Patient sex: F
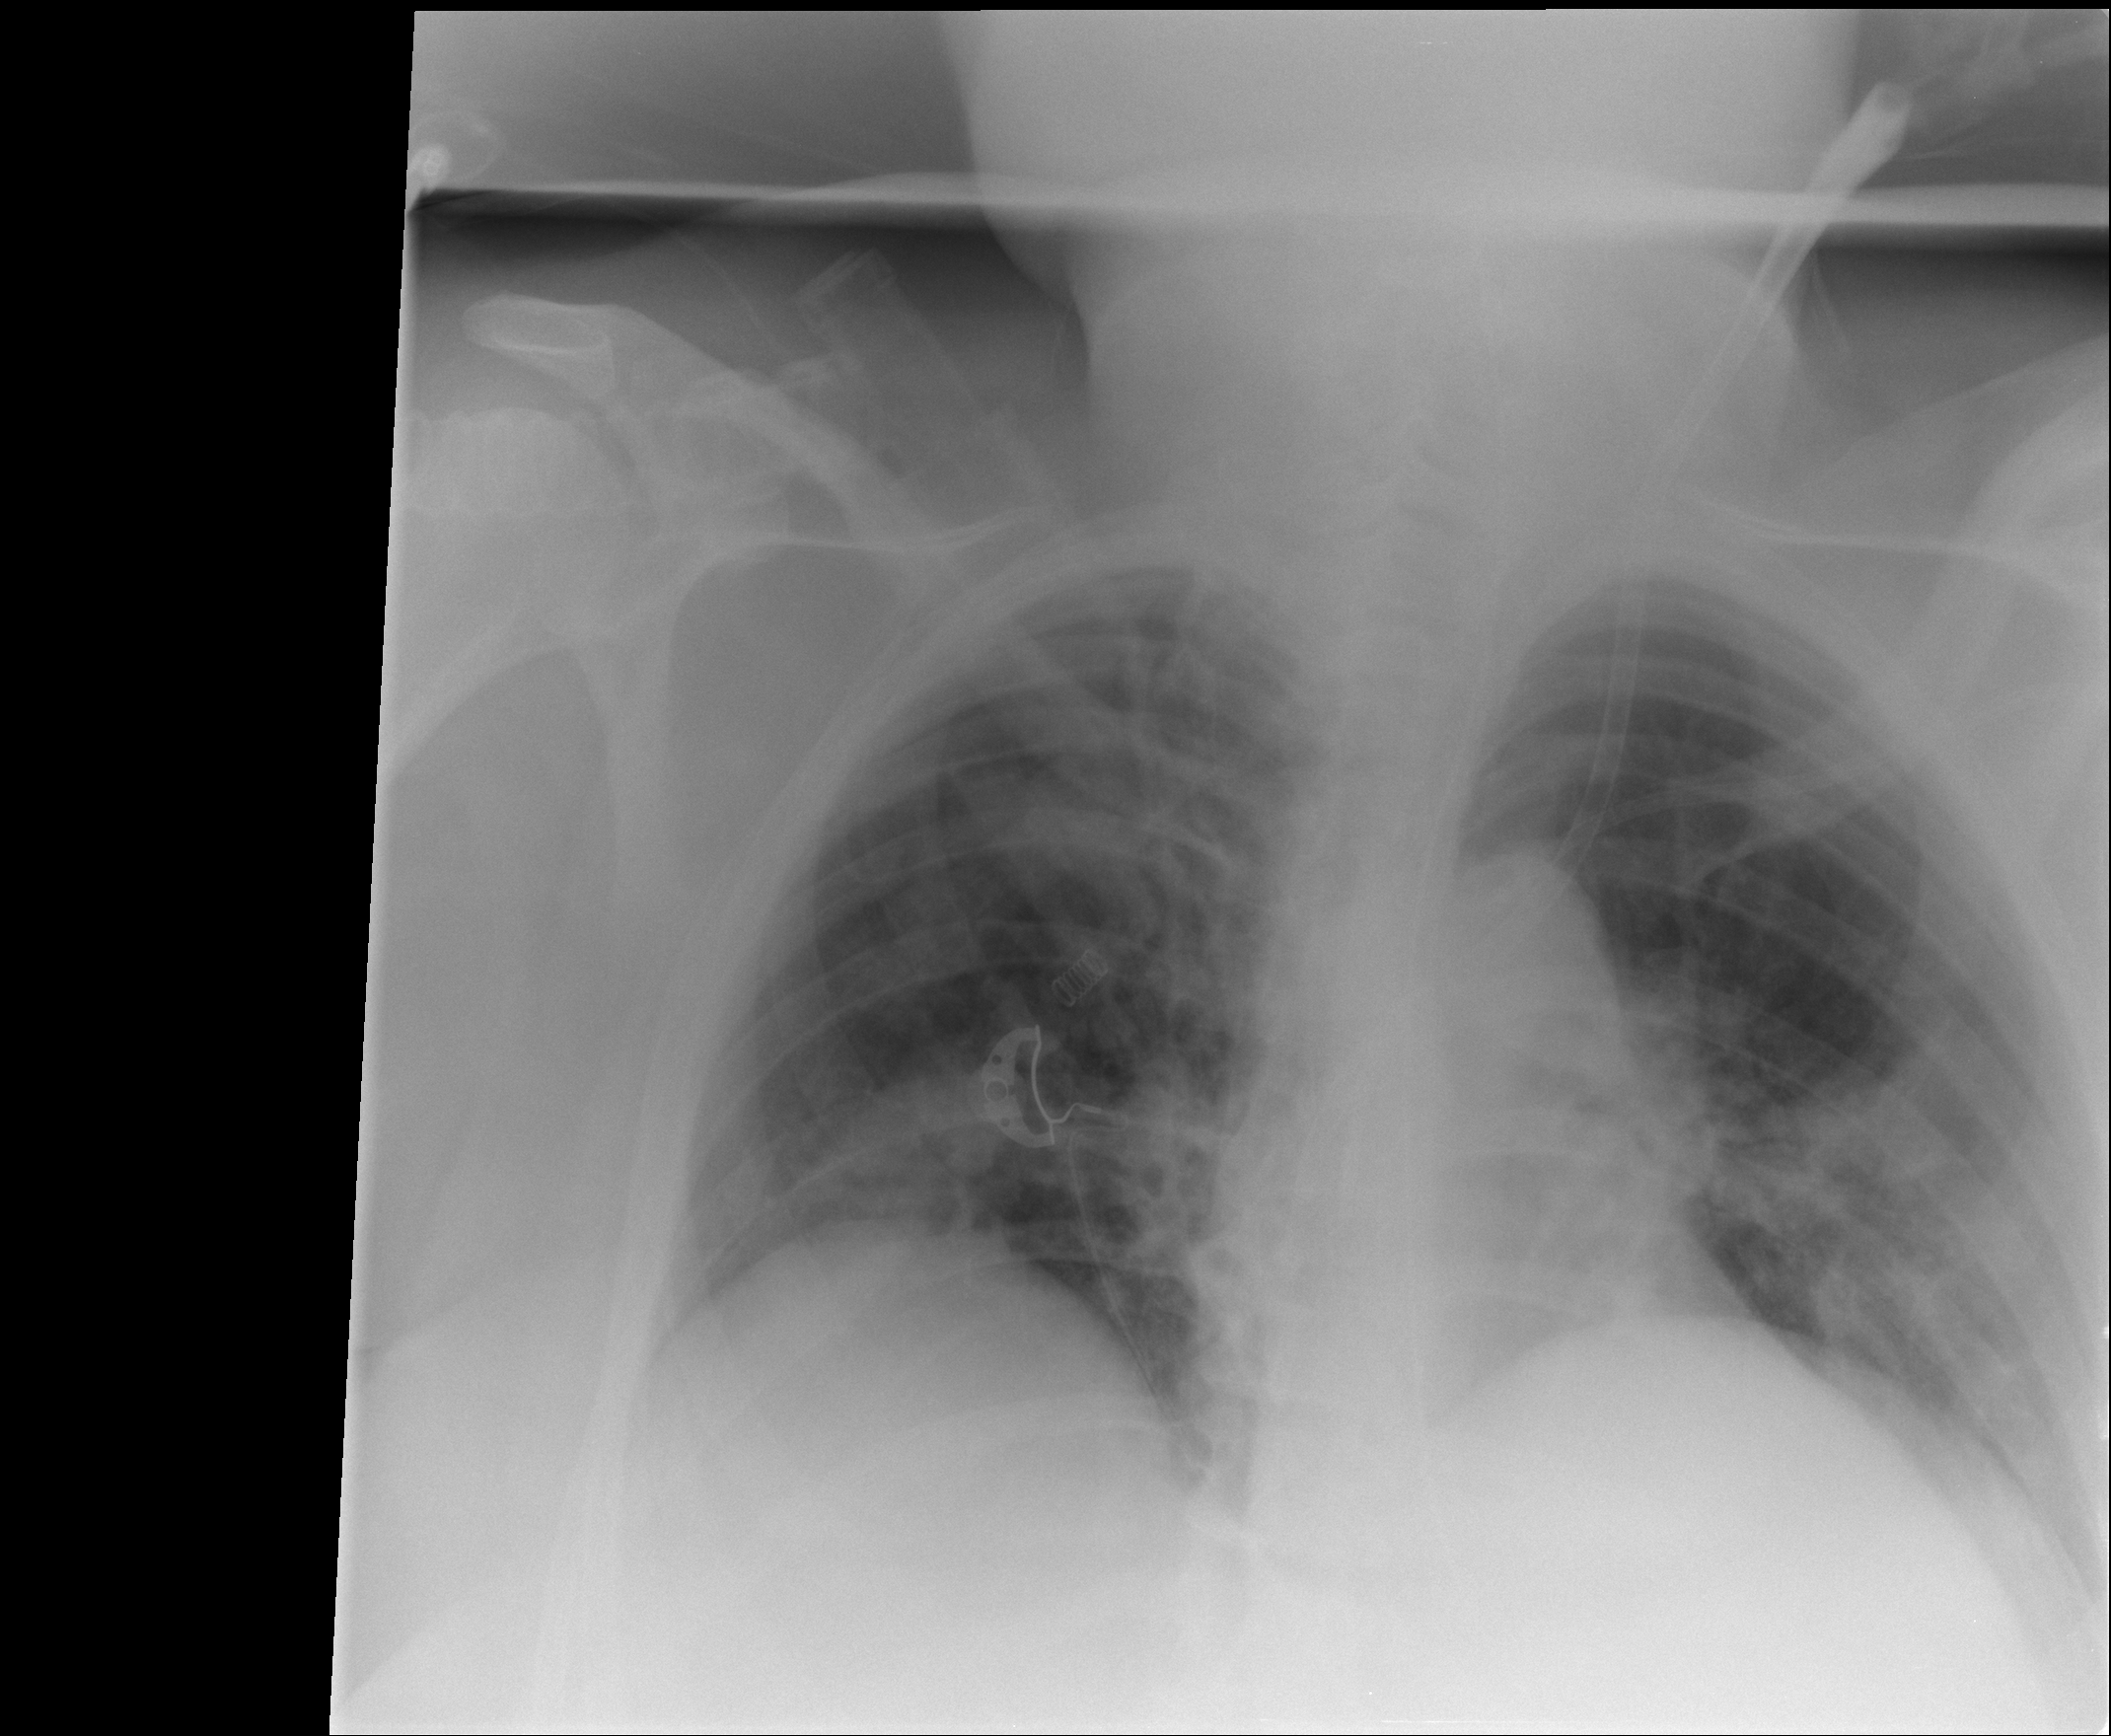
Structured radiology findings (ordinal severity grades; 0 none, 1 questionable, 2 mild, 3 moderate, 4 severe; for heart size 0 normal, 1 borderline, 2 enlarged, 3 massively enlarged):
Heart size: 1
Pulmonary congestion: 0
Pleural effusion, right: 0
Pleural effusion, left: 0
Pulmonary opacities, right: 2
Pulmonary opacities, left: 2
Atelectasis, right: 2
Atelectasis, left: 2